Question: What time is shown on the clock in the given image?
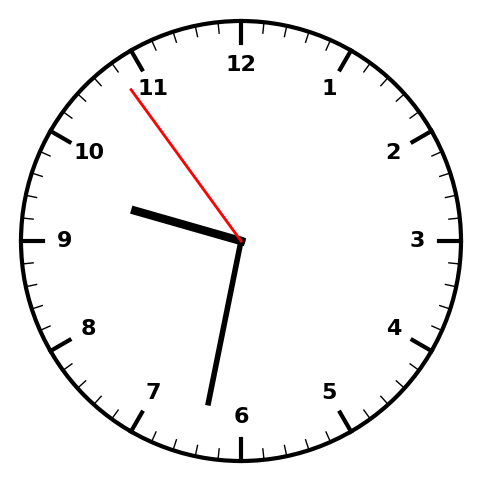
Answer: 09:31:54